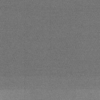
Label: dusty